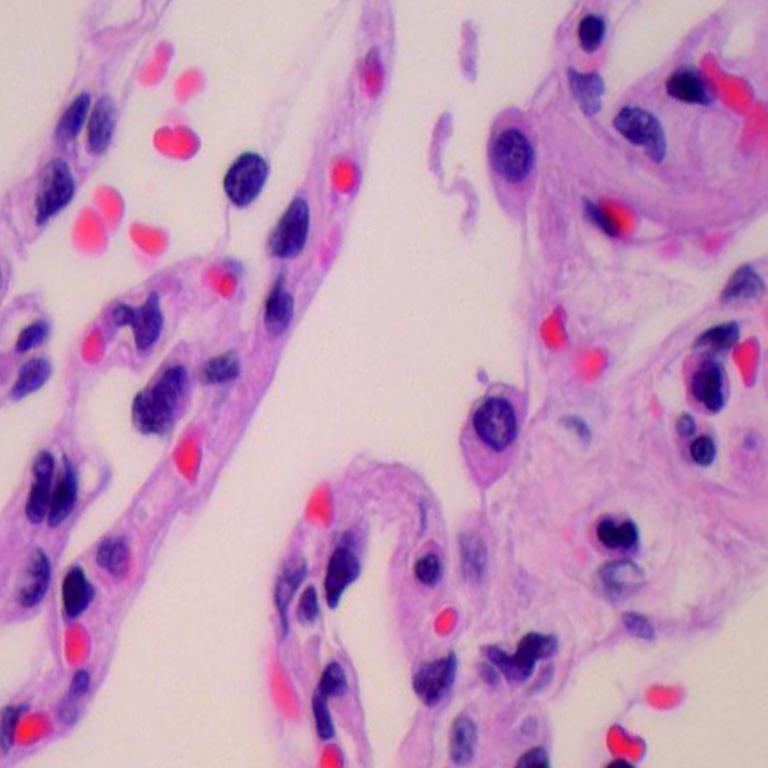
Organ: lung
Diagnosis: benign